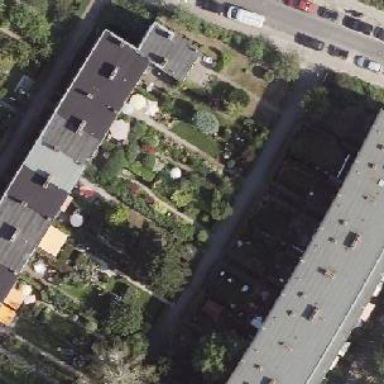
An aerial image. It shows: Residential garden area classified as leisure land.